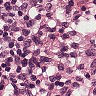
Metastatic tissue present: no